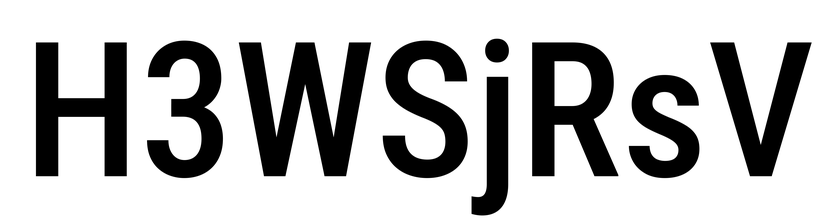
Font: Roboto_Condensed_Medium